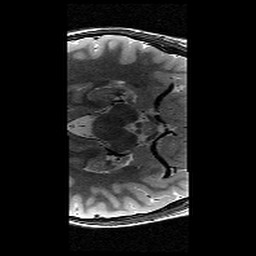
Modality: T2w
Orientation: axial
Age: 13
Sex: female
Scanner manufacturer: siemens
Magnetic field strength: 3 T
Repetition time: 9.23 s
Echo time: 0.067 s